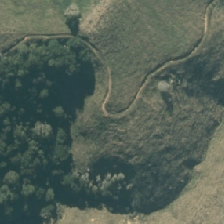
Land cover: low_producing_grassland